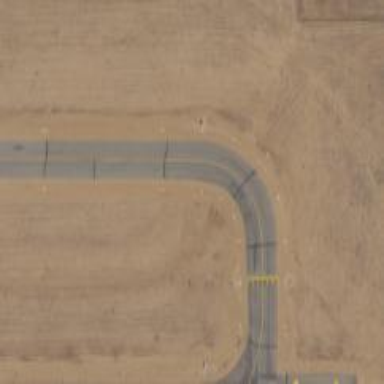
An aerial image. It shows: View of taxiway at the airport.